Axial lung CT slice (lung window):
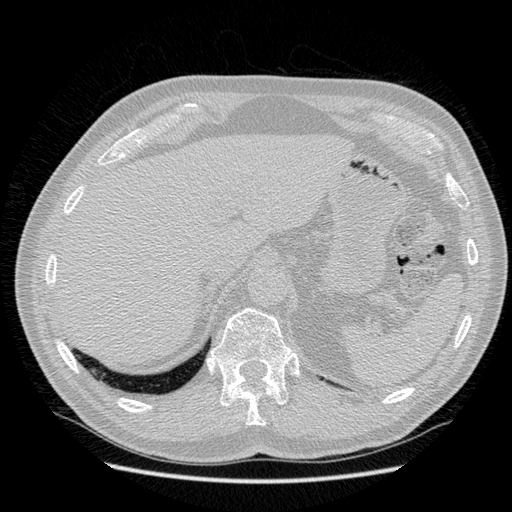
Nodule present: no